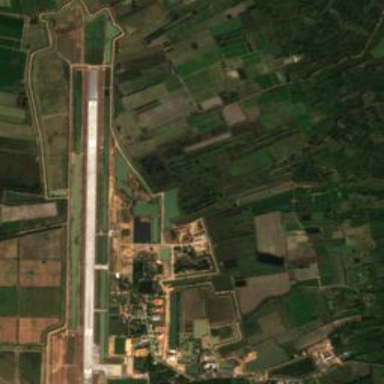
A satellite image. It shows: Domestic aerodrome at the airport.